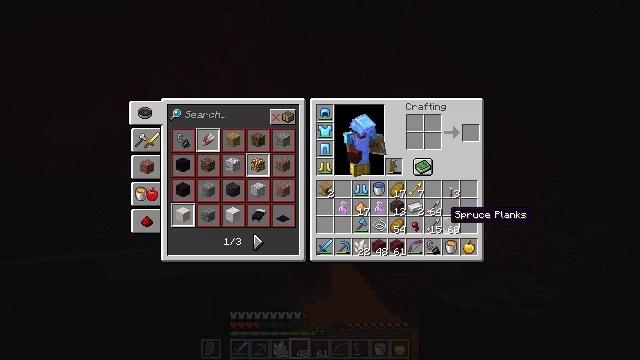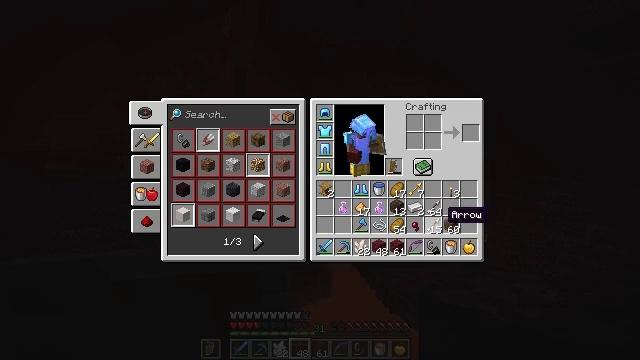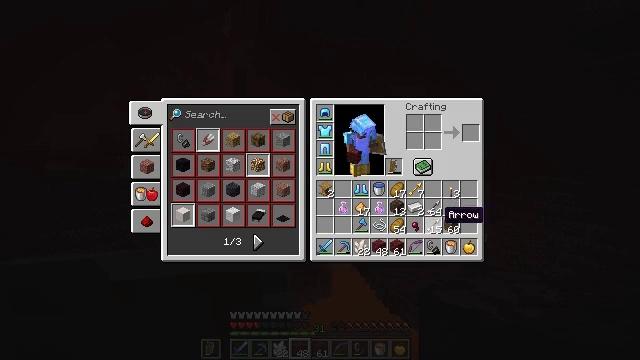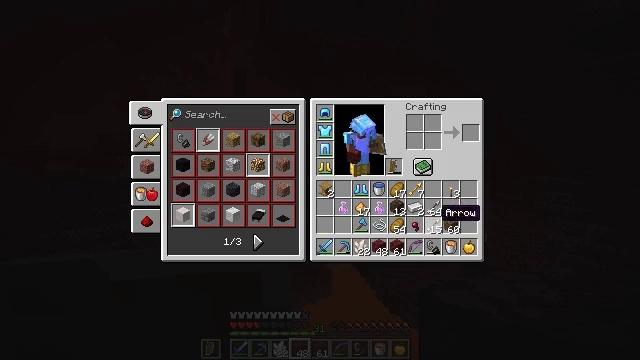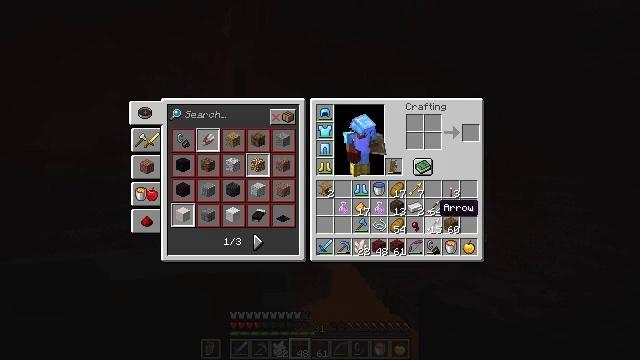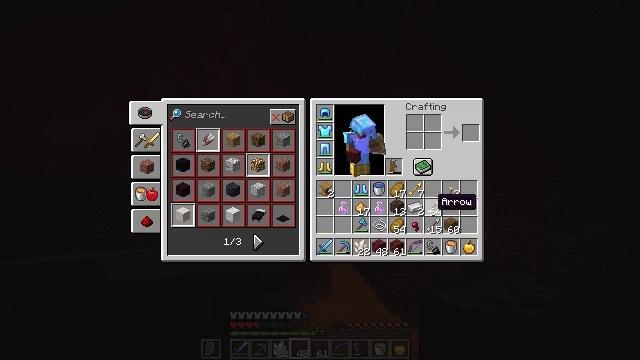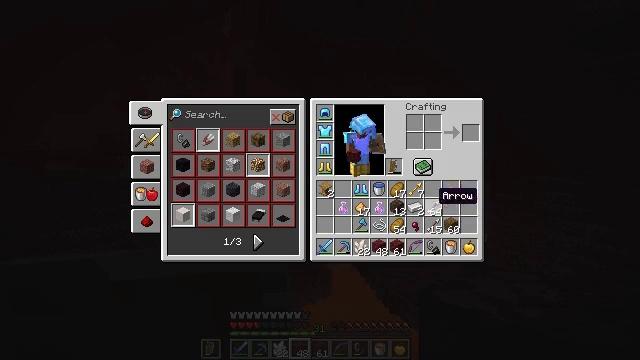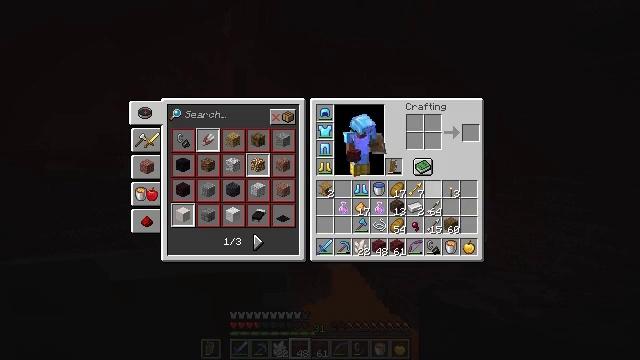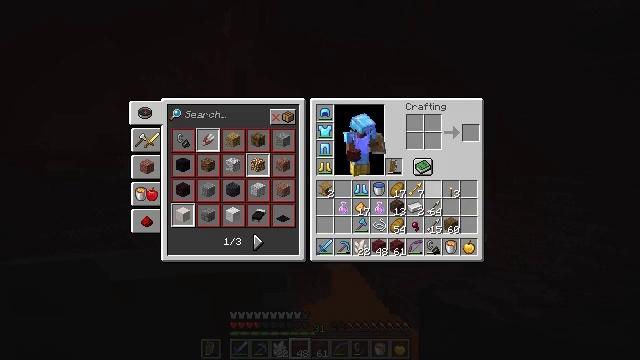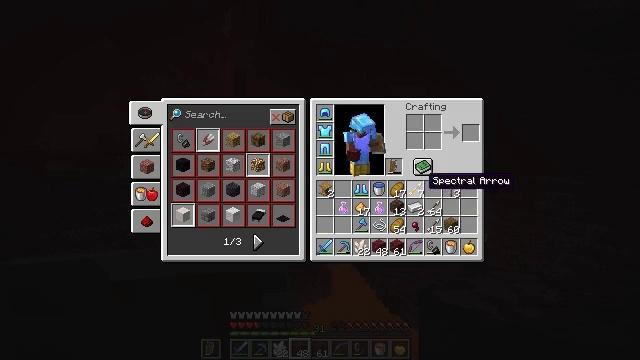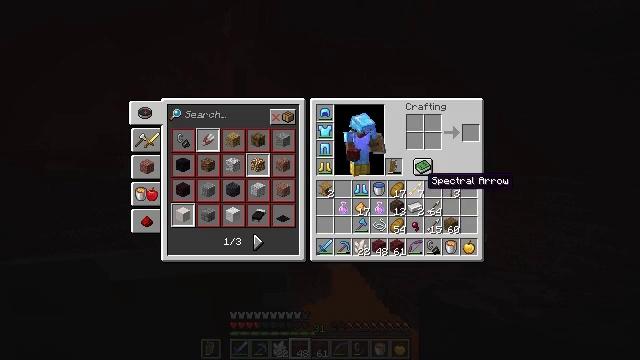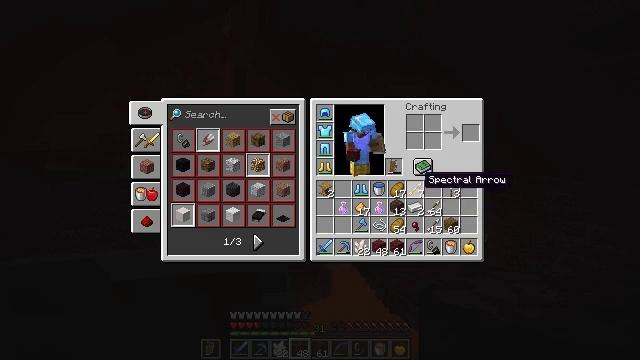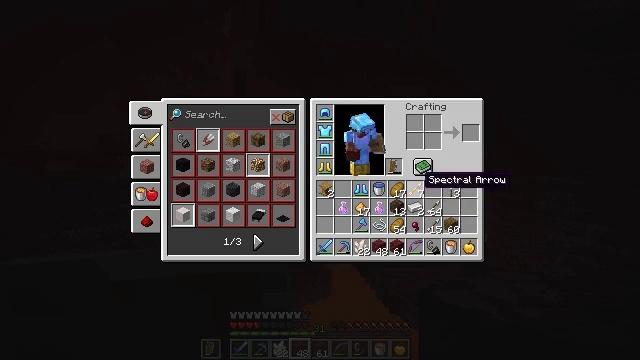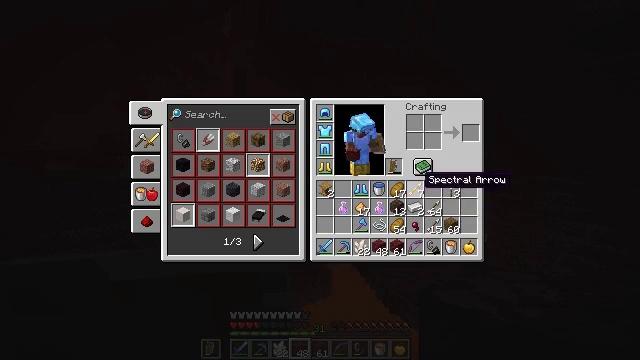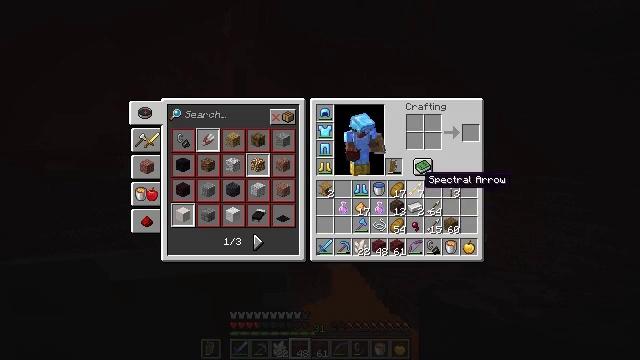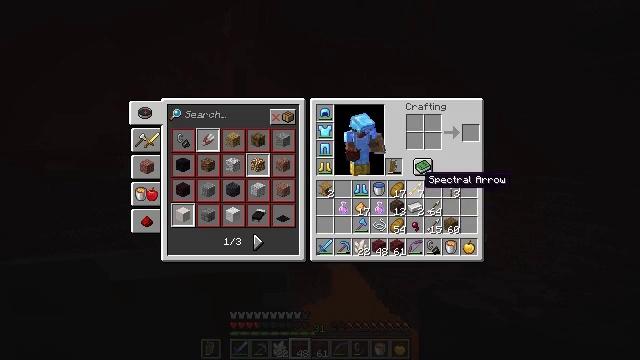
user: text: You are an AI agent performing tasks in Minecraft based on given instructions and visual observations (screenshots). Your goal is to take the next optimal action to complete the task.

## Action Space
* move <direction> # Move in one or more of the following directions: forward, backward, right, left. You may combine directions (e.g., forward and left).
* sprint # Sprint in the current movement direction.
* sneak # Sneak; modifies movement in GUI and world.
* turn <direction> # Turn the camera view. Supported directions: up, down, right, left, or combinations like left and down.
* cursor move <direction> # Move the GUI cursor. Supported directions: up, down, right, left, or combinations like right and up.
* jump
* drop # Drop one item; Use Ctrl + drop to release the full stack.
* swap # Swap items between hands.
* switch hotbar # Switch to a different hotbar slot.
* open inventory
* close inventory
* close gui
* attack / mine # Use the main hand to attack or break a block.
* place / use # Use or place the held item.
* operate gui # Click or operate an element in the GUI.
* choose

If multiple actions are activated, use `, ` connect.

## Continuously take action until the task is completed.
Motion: motion action
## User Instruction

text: Drop a spectral arrow.
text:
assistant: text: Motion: sprint
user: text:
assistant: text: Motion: sprint
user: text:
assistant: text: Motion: no_op
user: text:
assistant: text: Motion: no_op
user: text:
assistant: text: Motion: no_op
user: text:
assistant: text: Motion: no_op
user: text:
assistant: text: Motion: cursor move up
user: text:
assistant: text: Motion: no_op
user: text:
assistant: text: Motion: sprint
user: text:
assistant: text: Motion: sprint
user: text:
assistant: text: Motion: sprint
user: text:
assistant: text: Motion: sprint
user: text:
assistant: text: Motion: sprint
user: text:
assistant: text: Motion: sprint
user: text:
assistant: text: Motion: sprint
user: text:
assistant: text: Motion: sprint
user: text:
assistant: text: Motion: sprint, drop
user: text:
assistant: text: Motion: sprint, drop
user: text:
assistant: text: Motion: sprint, drop
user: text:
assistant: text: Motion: sprint, drop
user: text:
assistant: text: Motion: sprint
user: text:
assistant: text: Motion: sprint